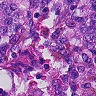
Metastatic tissue present: yes